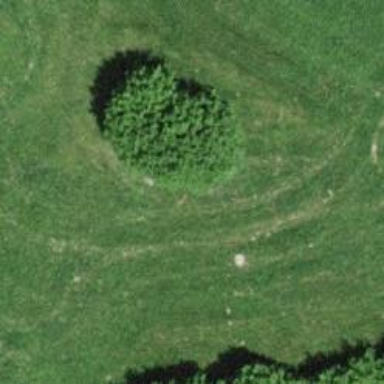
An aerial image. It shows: Beautiful tree in nature.